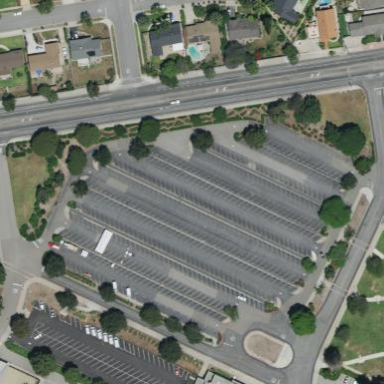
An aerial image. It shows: Solar photovoltaic panel generator on the roof of building.